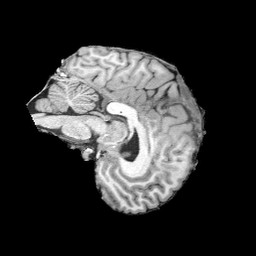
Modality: UNIT1
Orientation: sagittal